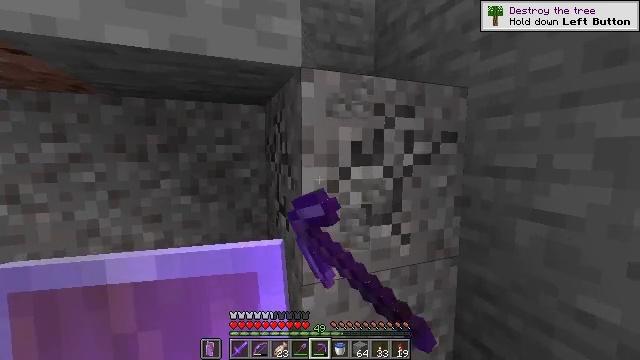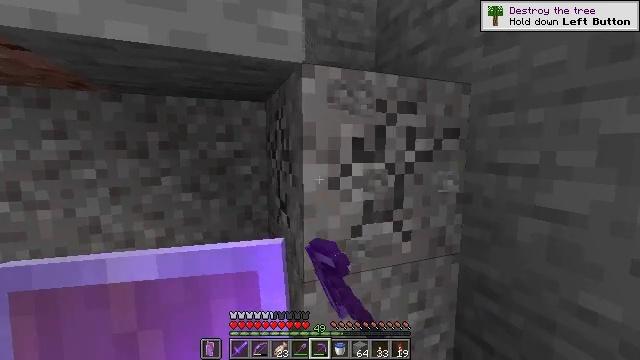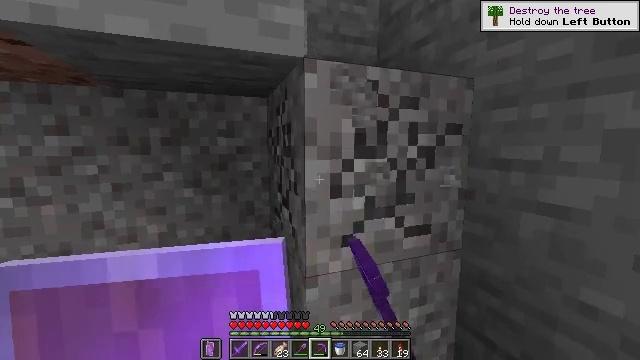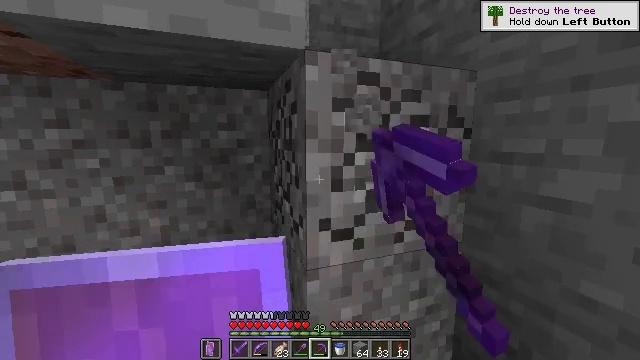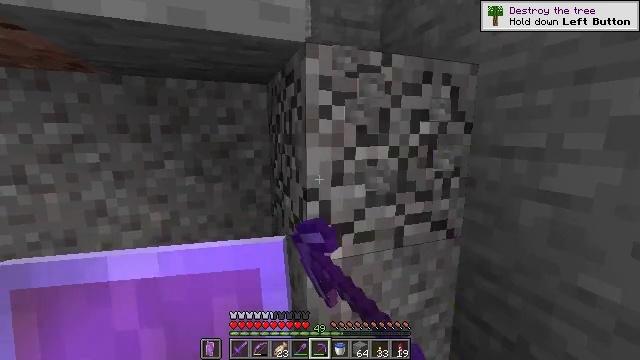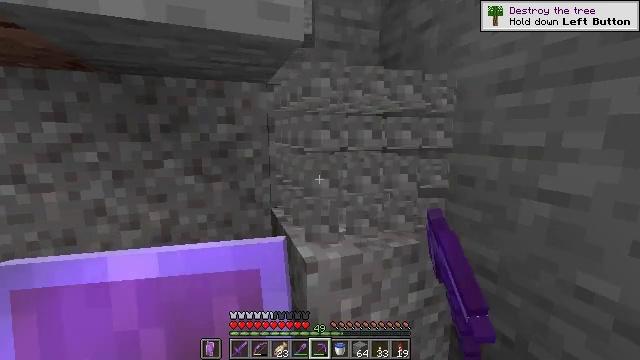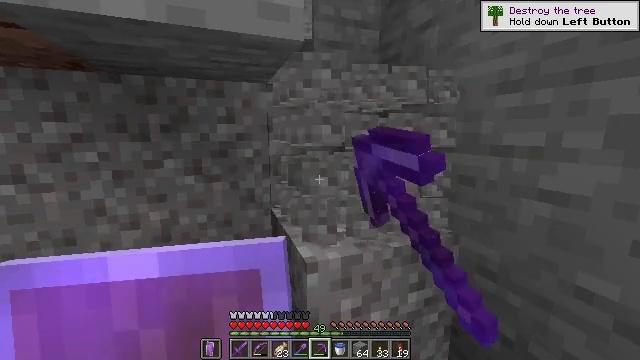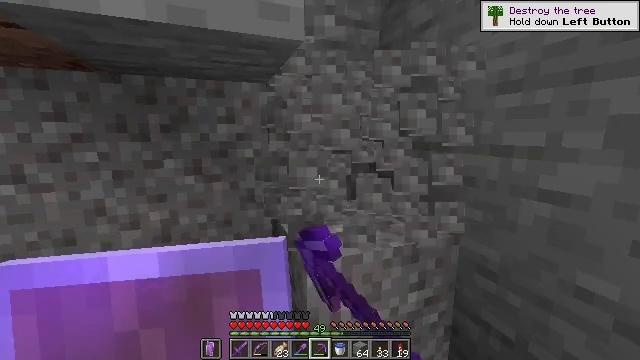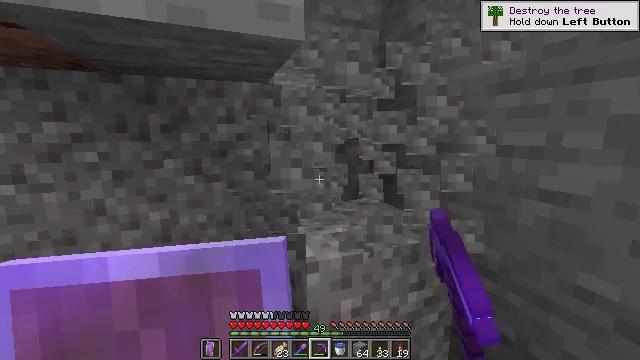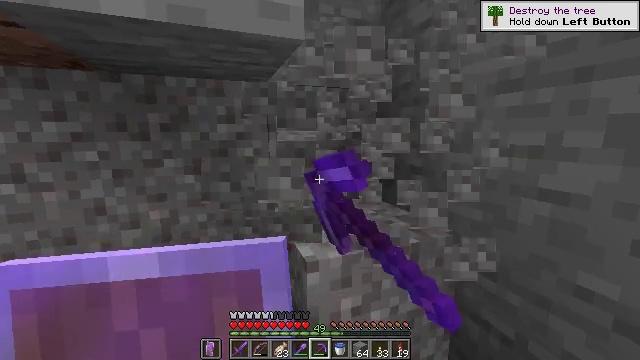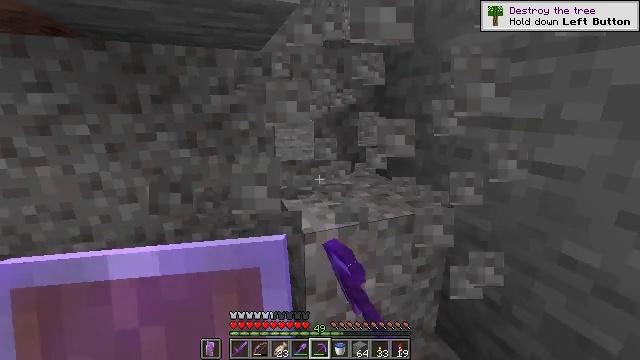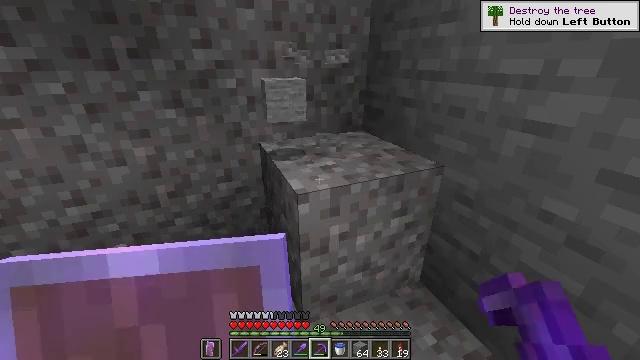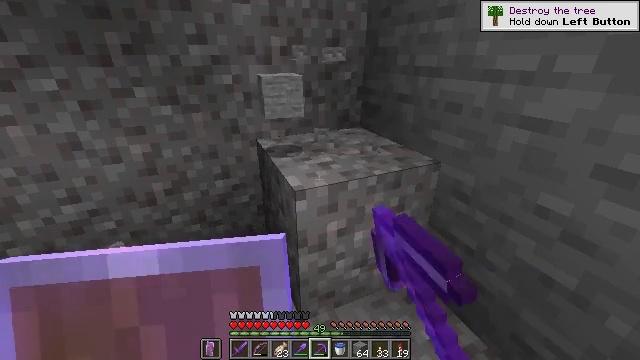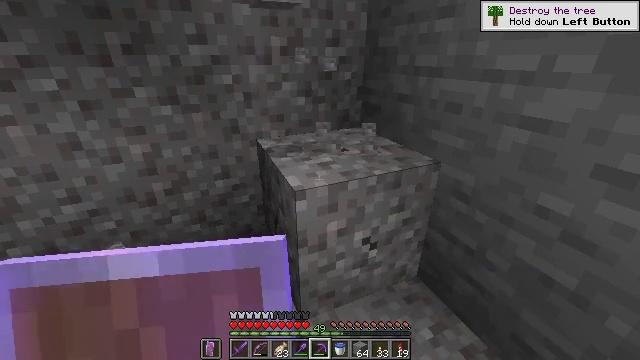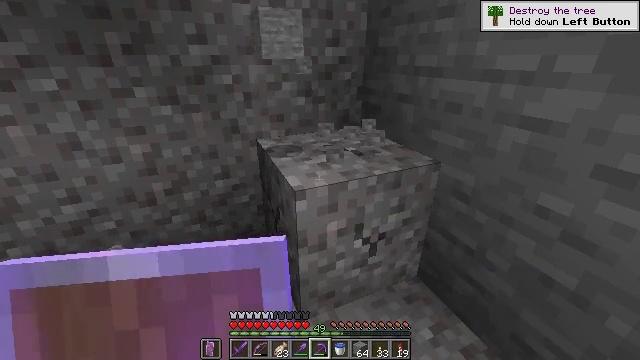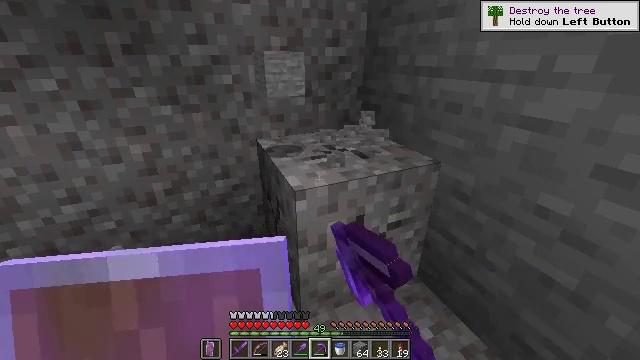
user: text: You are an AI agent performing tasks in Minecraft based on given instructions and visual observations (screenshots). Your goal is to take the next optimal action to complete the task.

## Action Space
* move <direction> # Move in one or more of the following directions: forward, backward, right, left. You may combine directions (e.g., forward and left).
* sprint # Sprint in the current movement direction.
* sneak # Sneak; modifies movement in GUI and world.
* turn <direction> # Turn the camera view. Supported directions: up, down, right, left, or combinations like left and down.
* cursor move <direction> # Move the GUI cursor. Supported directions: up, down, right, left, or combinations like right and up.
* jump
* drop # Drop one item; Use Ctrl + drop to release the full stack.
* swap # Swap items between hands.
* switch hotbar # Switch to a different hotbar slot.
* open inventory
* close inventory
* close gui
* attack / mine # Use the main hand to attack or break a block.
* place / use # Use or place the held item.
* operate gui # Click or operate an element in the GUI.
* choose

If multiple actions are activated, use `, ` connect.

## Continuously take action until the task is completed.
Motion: motion action
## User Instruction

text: Break the gravel block.
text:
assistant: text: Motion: attack / mine
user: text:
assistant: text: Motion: attack / mine
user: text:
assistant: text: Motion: turn down, attack / mine
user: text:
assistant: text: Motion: turn down, attack / mine
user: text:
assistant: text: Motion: attack / mine
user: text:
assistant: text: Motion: attack / mine
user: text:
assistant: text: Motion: attack / mine
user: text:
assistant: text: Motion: attack / mine
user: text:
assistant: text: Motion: attack / mine
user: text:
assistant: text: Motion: turn down, attack / mine
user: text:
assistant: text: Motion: turn right and down, attack / mine
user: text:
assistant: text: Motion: attack / mine
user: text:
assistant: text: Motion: attack / mine
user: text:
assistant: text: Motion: attack / mine
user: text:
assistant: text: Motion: attack / mine
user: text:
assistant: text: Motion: attack / mine
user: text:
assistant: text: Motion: attack / mine
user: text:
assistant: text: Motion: attack / mine
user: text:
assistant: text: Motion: attack / mine
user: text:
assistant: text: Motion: attack / mine
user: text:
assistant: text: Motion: attack / mine
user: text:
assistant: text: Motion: attack / mine
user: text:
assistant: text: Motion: attack / mine
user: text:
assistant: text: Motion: attack / mine
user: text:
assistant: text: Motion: attack / mine
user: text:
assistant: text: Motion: attack / mine
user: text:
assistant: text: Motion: attack / mine
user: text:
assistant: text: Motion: attack / mine
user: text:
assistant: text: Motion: attack / mine
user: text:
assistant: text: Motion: attack / mine